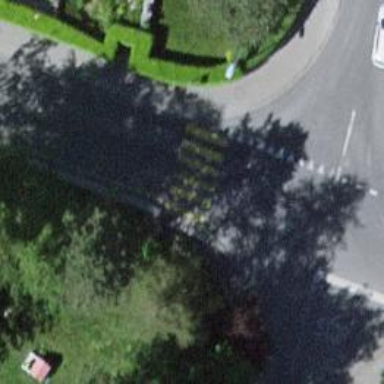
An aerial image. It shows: Uncontrolled zebra crossing on the road.